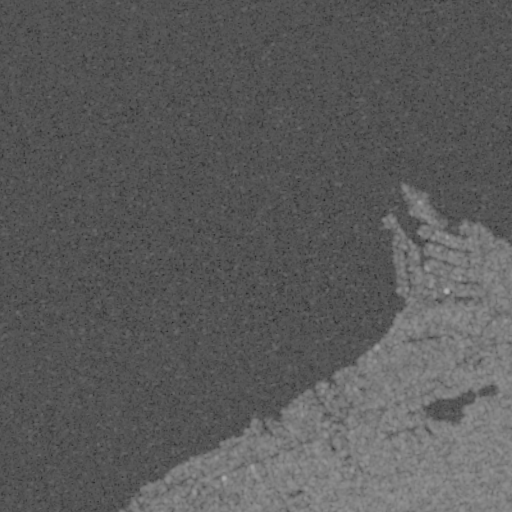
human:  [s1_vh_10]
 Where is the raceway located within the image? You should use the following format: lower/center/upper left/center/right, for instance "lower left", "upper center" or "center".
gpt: The raceway is located in the lower right of the image.
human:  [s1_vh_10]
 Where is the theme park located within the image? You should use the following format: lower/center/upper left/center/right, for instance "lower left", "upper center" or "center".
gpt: The theme park is located in the lower right of the image.
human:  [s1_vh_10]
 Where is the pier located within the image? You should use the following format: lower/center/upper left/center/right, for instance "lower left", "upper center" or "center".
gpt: The pier is located in the center right of the image.
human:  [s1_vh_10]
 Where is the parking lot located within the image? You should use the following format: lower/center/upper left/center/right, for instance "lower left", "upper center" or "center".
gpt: There is no parking lot in the image.

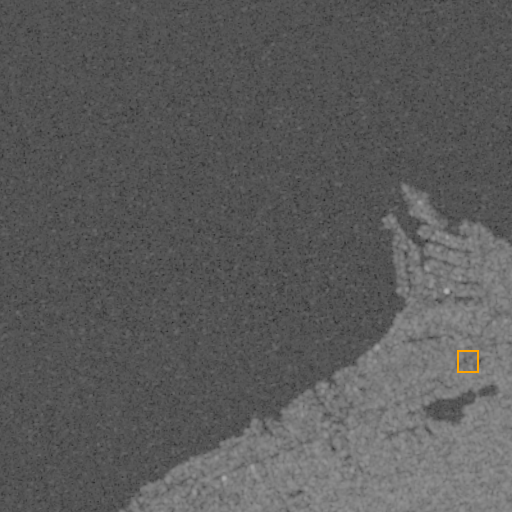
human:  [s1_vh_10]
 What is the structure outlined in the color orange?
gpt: The structure outlined in orange is a theme park.
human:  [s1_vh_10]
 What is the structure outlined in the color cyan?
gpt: There is no cyan outline.